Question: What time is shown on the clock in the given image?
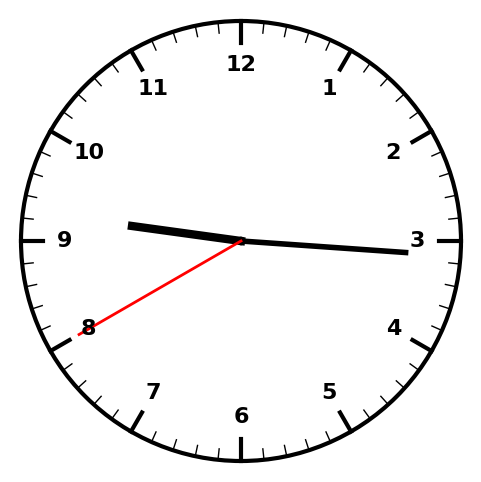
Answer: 09:15:40